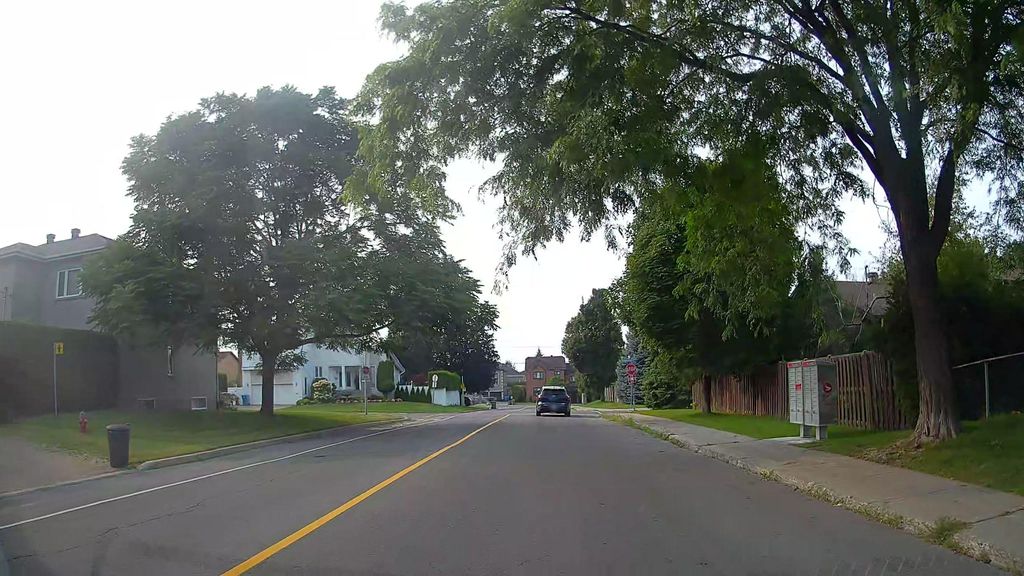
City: montreal